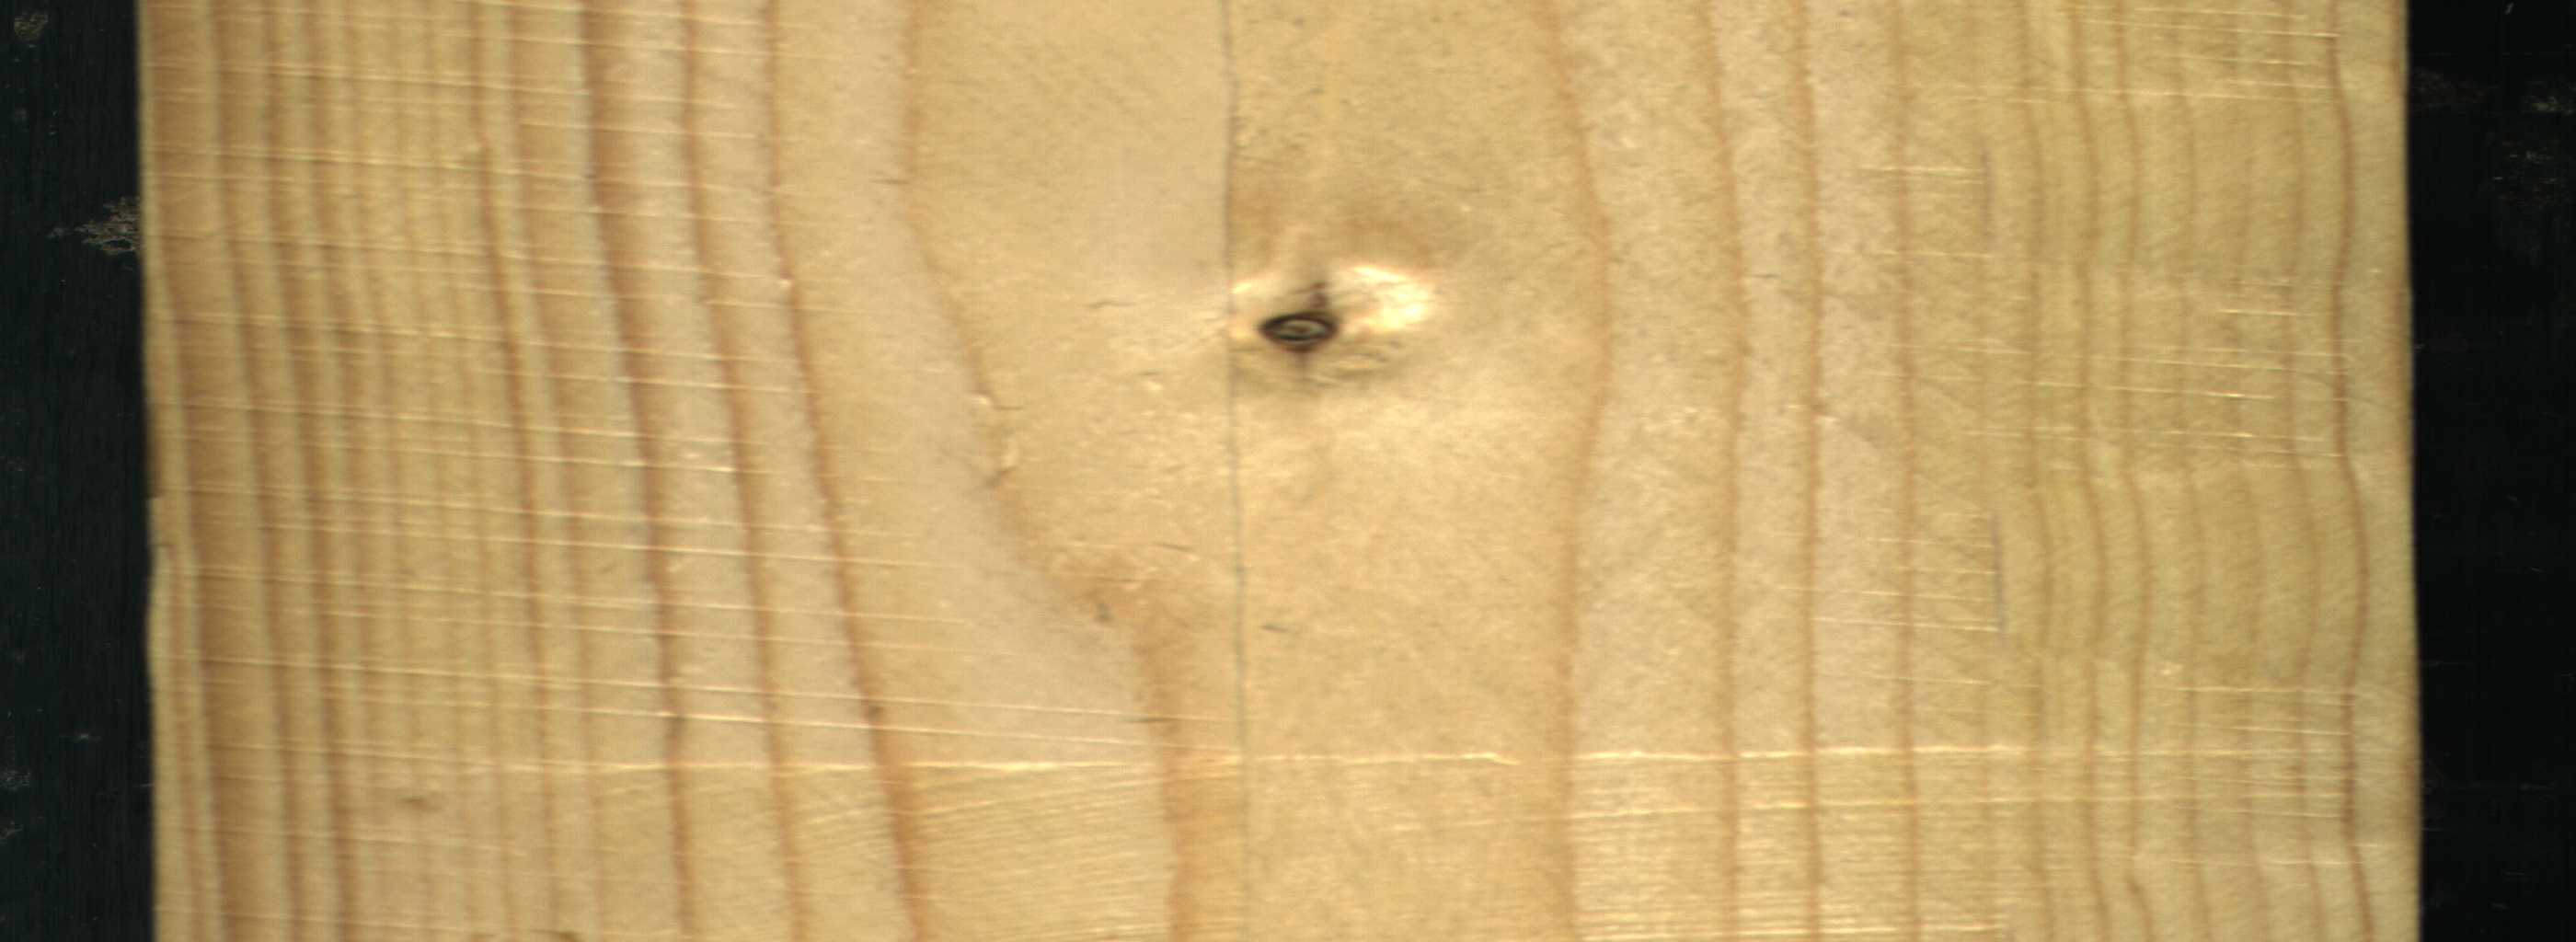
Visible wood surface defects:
Dead_Knot